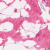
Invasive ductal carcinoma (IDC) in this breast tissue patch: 0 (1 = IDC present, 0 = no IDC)